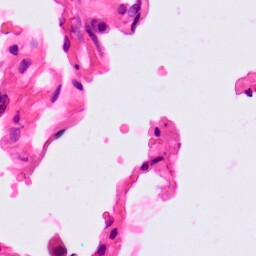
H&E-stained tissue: Lung